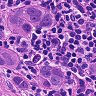
Metastatic tissue present: yes